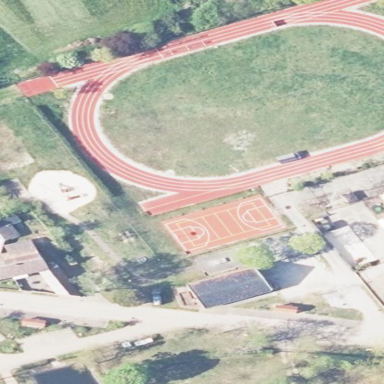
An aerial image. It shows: Sports centre with multiple sport facilities on leisure land.